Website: macys
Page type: gifting
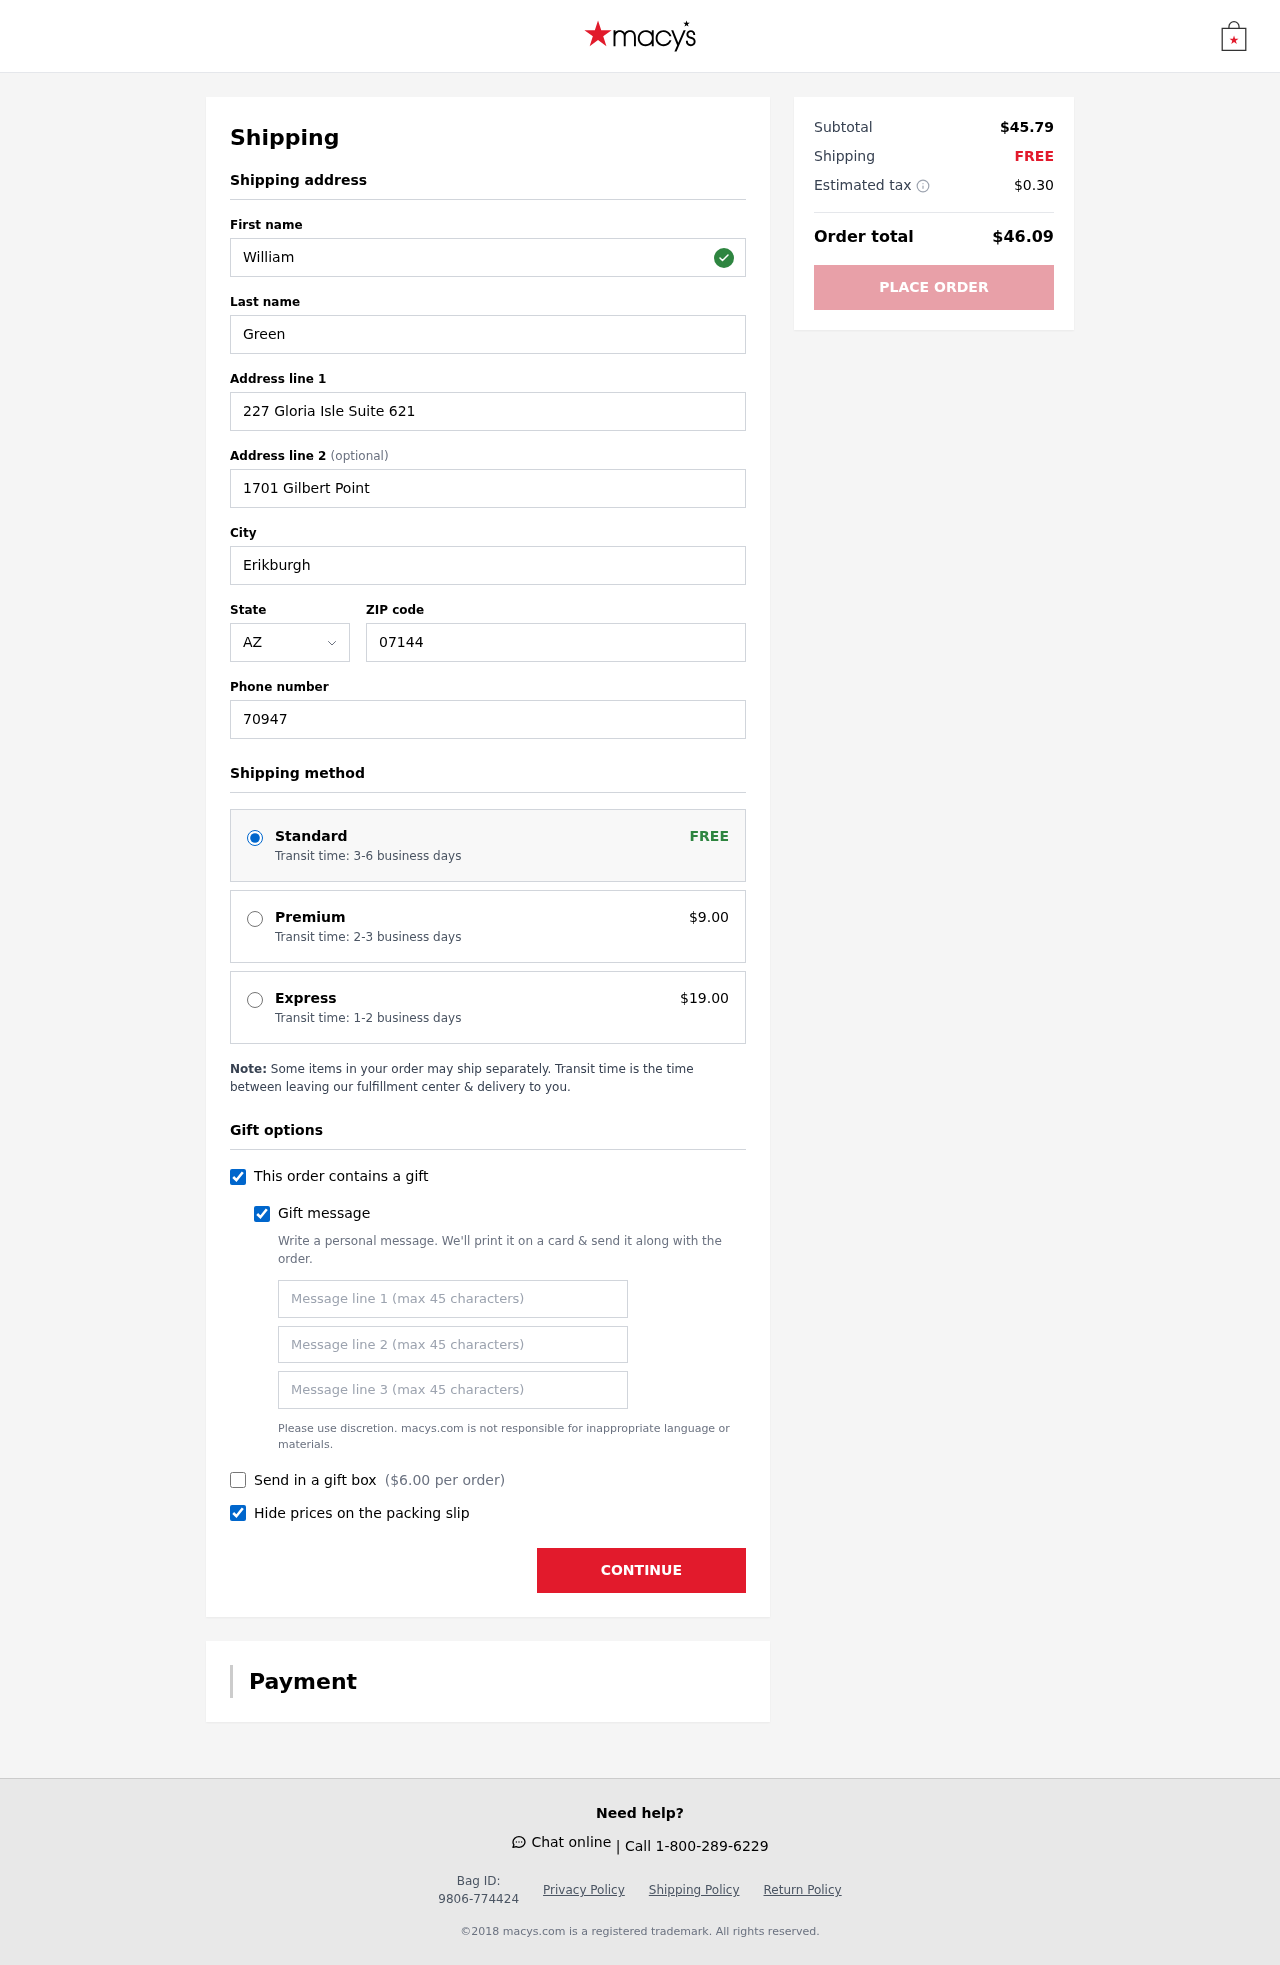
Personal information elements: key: PII_STATE_ABBR
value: AZ
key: PII_FIRSTNAME
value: William
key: PII_LASTNAME
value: Green
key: PII_STREET
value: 227 Gloria Isle Suite 621
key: PII_STREET2
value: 1701 Gilbert Point
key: PII_CITY
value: Erikburgh
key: PII_POSTCODE
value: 07144
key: PII_PHONE
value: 7094716606
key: PII_GIFT_MESSAGE
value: Hey Jessica, I saw these sandals and immediately thought of you—they seemed perfect for your summer adventures! Hope they bring you as much joy as you bring to everyone around you. Enjoy!  William
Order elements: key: ORDER_SHIPPING_STANDARD
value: Transit time: 3-6 business days
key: ORDER_SHIPPING_PREMIUM
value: Transit time: 2-3 business days
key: ORDER_SHIPPING_PREMIUM_PRICE
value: $9.00
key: ORDER_SHIPPING_EXPRESS
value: Transit time: 1-2 business days
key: ORDER_SHIPPING_EXPRESS_PRICE
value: $19.00
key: ORDER_GIFT_BOX_PRICE
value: $6.00
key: ORDER_SUBTOTAL
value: $45.79
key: ORDER_SHIPPING_COST
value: FREE
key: ORDER_TAX
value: $0.30
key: ORDER_TOTAL
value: $46.09